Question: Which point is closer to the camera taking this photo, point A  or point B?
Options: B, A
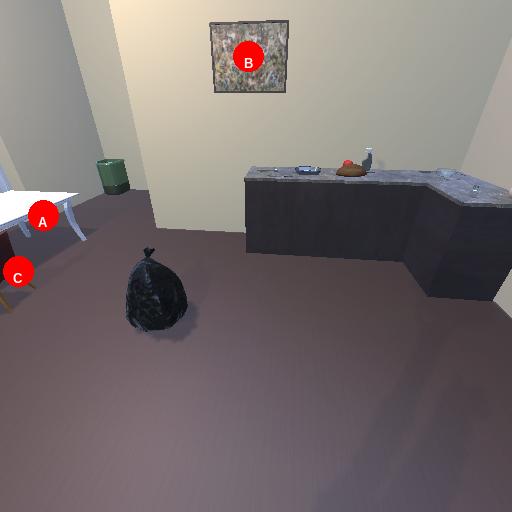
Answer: B